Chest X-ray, AP view. Patient: 37 years old, sex M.
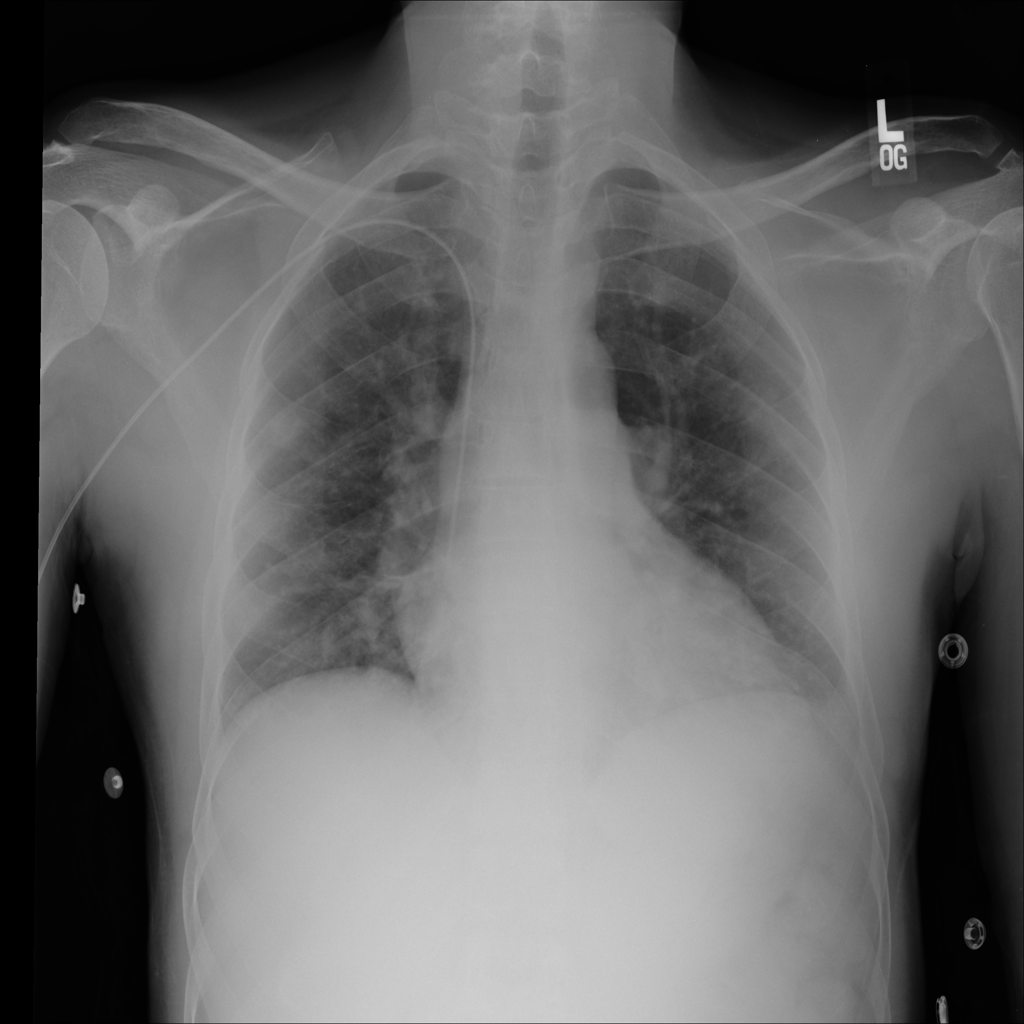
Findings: No Finding